Question: We are hosting a Verdaccio 3.4.0 npm private registry within docker.
It use a mounted volume to store packages.
For some reason, the container started to crash, it can now start but it can't see any packages:

I have checked and the mounted volumes is still: '/verdaccio/storage'
I noticed that the disk space was full, but even after cleaning more than half of the full disk space, it keep saying there's no packages published.
This is becoming critical since it impacts all our CI,
How can I restore the state of my server?
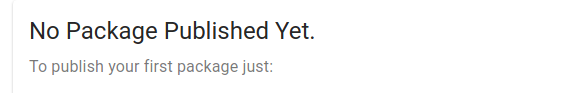
Answer: In order to spread knowledge, we have a chat (verdaccio community <URL> about this issue. Your reasons were:
- -
Solution was simple, clear some space in your disk, restart the server and restore from backup a previous '.sinopia-db.json' database.
Keep always backups :-)